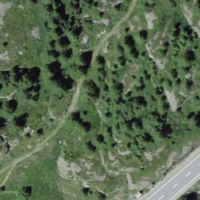
EUNIS habitat code: 31
Species observed at this site:
Primula hirsuta
Vaccinium vitis-idaea
Phyteuma scheuchzeri
Crepis aurea